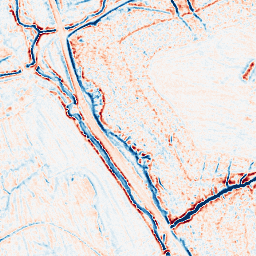
Category: edge_preserving
Decomposition family: bilateral
Decomposition parameters: d: 9
sigma_color: 150
sigma_space: 25
Upsampling method: sinc_hamming
Upsampling parameters: scale: 4
kernel_size: 8
Upsampling scale: 4